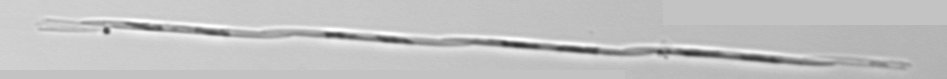
Label: Pseudo-nitzschia